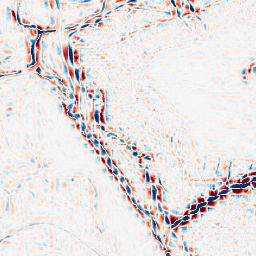
Category: wavelet
Decomposition family: wavelet_biorthogonal
Decomposition parameters: wavelet: bior2.4
level: 3
Upsampling method: lanczos
Upsampling parameters: scale: 2
Upsampling scale: 2